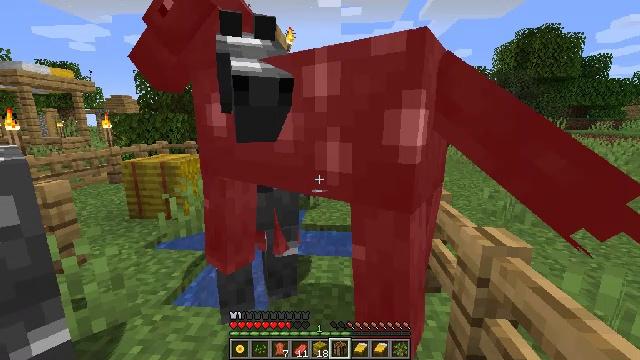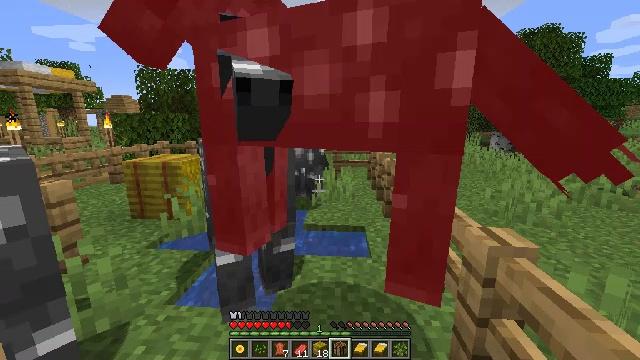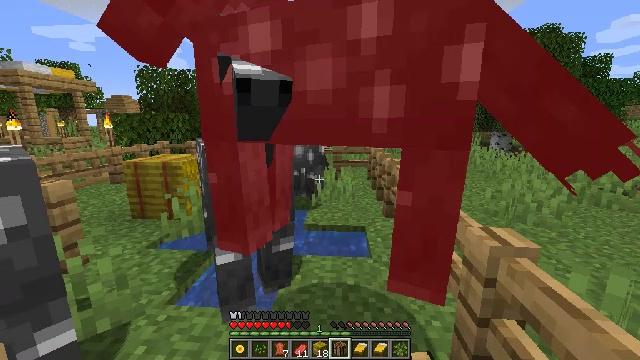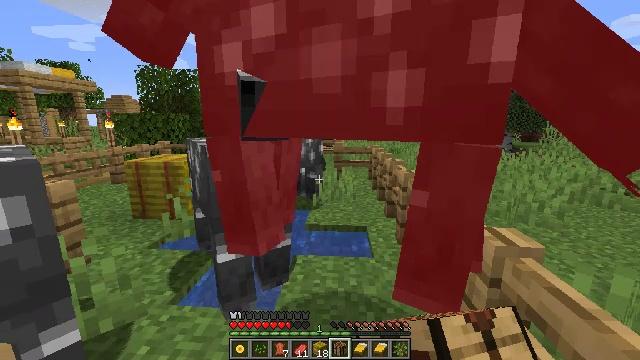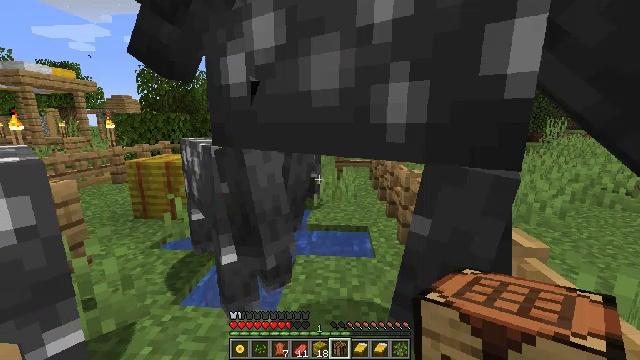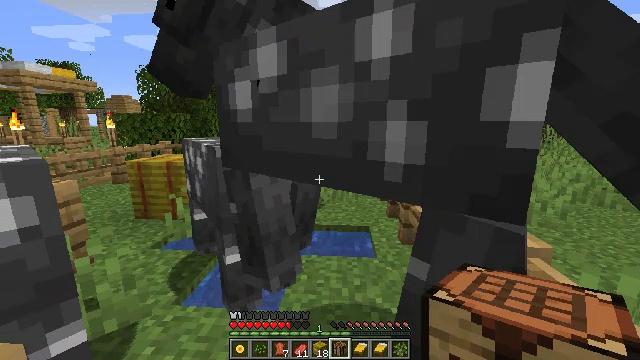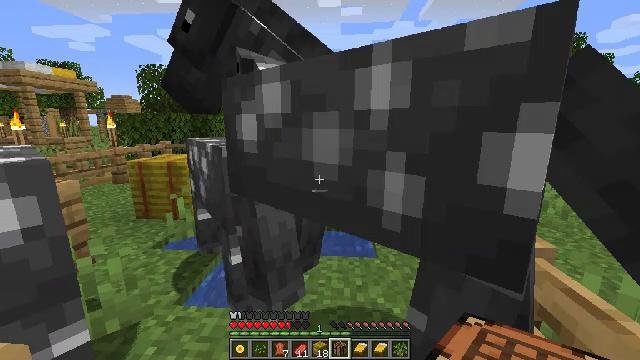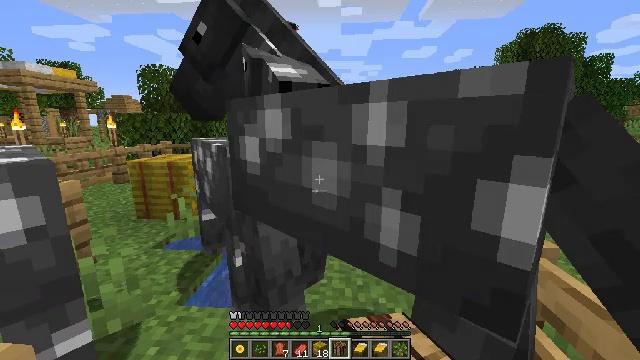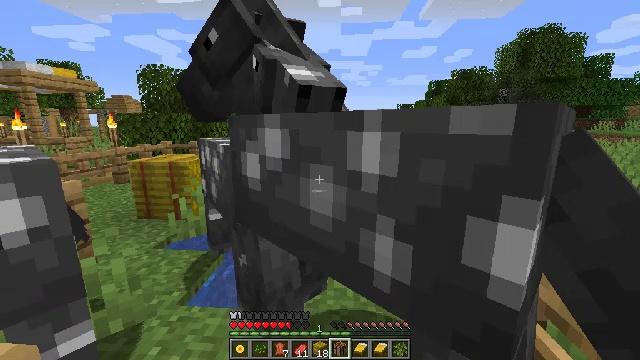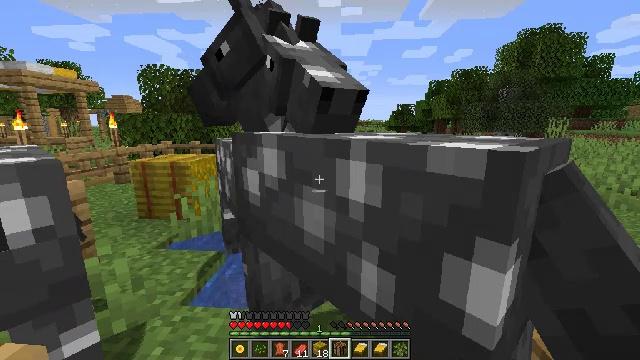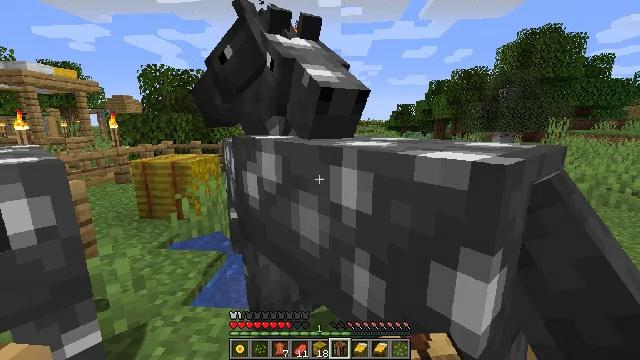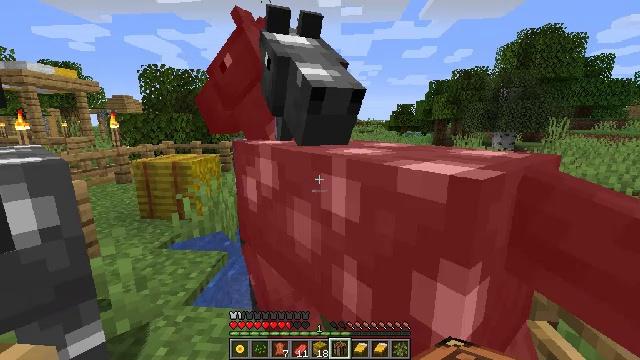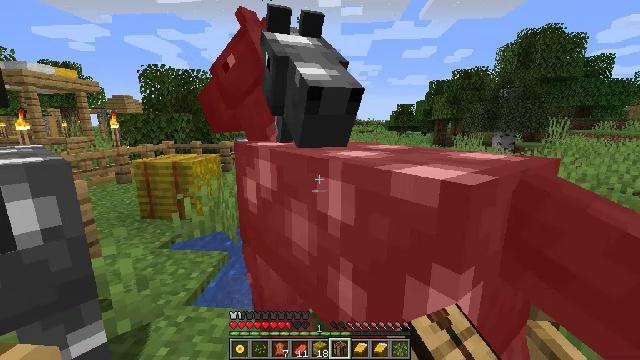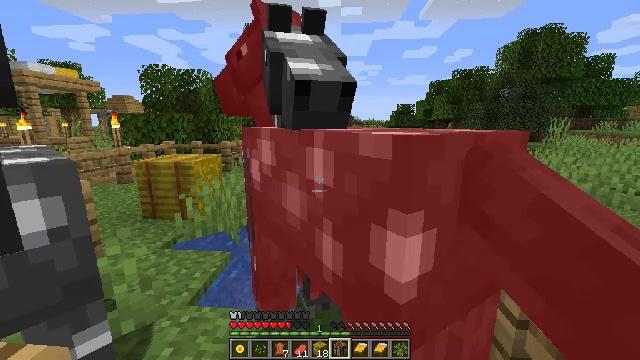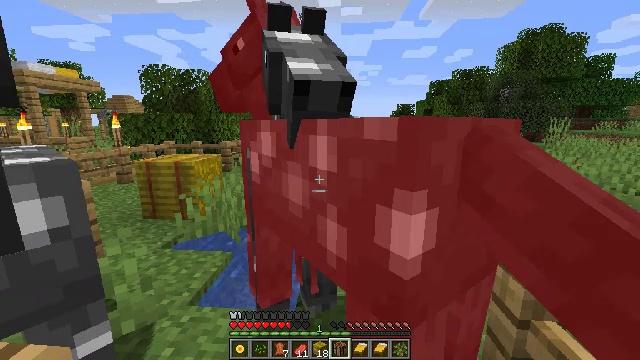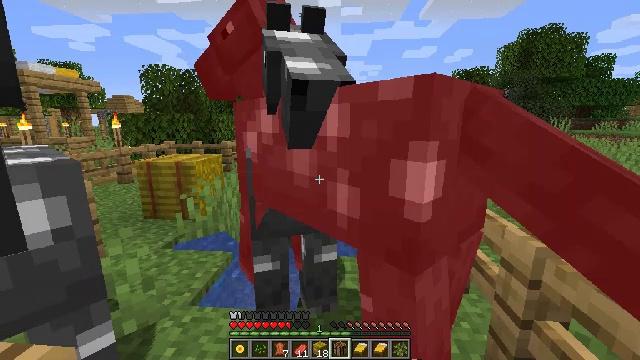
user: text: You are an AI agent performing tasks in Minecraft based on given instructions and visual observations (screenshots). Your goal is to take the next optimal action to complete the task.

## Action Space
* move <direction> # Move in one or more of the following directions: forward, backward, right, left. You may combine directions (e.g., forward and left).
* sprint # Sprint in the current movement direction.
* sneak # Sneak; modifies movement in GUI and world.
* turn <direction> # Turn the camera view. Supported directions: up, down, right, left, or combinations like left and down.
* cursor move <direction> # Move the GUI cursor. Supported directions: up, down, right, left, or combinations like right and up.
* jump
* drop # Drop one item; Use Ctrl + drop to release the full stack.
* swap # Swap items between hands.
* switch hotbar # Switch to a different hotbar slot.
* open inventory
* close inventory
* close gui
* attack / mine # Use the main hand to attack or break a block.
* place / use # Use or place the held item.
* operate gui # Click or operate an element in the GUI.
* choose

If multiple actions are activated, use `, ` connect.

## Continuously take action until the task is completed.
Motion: motion action
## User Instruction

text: Combat the horse.
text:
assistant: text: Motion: move forward, attack / mine
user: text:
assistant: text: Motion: move forward, attack / mine
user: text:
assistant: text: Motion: move forward, attack / mine
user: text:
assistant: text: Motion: move forward
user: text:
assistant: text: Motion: move forward
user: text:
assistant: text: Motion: move forward, attack / mine
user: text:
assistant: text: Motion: move forward, attack / mine
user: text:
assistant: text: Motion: move forward, attack / mine
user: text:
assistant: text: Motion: move forward
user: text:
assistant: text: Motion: move forward
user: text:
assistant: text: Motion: move forward, attack / mine
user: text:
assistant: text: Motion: move forward, attack / mine
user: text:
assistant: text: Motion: move forward, attack / mine
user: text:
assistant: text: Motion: move forward
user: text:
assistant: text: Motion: move forward
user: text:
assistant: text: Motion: move forward, attack / mine
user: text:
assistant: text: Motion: move forward, attack / mine
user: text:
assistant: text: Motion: move forward, attack / mine
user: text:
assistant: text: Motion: move forward
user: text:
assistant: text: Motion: move forward, attack / mine
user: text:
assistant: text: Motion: move forward, attack / mine
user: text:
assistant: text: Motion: move forward, attack / mine
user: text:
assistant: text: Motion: move forward
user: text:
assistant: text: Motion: move forward, attack / mine
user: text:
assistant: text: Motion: move forward, attack / mine
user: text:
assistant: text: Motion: move forward, attack / mine
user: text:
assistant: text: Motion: move forward
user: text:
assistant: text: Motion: move forward, attack / mine
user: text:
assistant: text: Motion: move forward, attack / mine
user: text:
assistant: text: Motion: move forward, attack / mine